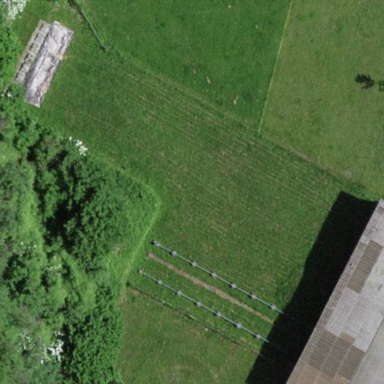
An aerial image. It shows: Shooting range on leisure land pitch.